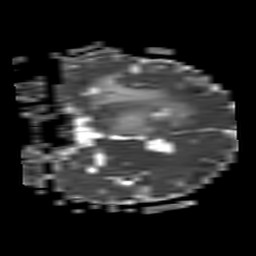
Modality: ADC
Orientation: coronal
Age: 58
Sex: female
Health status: ill
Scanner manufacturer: philips
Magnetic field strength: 3 T
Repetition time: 3.8 s
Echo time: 0.09 s